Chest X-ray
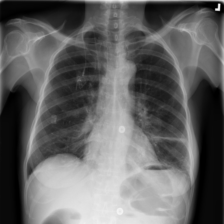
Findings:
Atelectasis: negative
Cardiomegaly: negative
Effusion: negative
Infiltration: negative
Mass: negative
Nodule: negative
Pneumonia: negative
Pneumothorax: negative
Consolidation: negative
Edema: negative
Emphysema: negative
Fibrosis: negative
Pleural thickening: negative
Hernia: negative